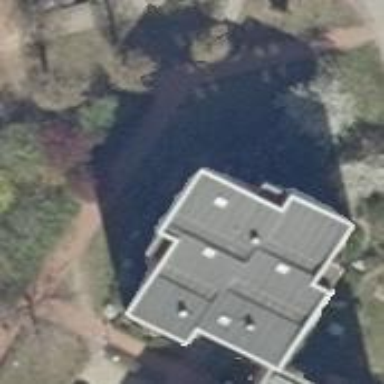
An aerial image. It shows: Building with apartments and flat roof.